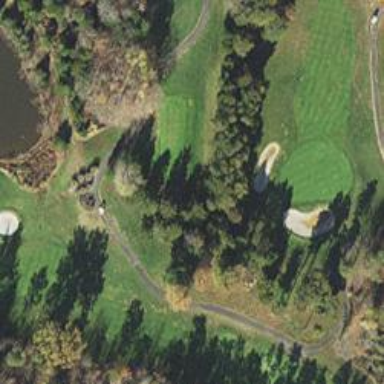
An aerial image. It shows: Rough area on grassy golf course.